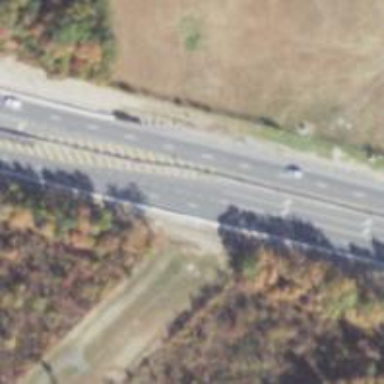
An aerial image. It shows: Asphalt trunk highway.